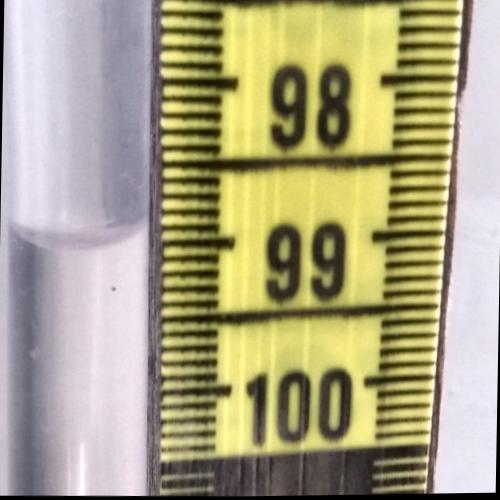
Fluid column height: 99.0 cm